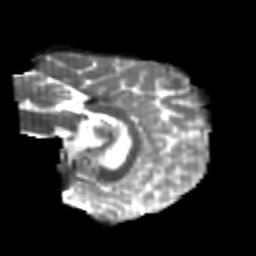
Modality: T2w
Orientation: sagittal
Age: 26
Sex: female
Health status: healthy
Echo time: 0.074 s